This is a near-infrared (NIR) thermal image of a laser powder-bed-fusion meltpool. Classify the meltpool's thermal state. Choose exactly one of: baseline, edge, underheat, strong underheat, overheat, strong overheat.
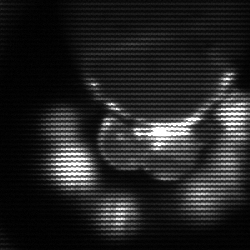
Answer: edge